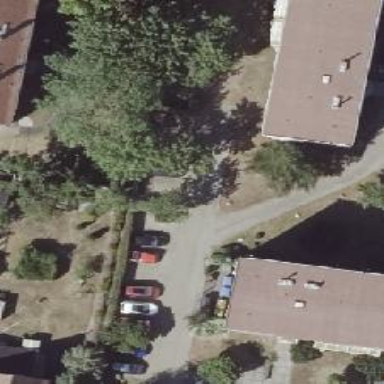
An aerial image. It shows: Driveway leading to service road.